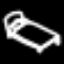
Label: bed